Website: lowes
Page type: billing-address
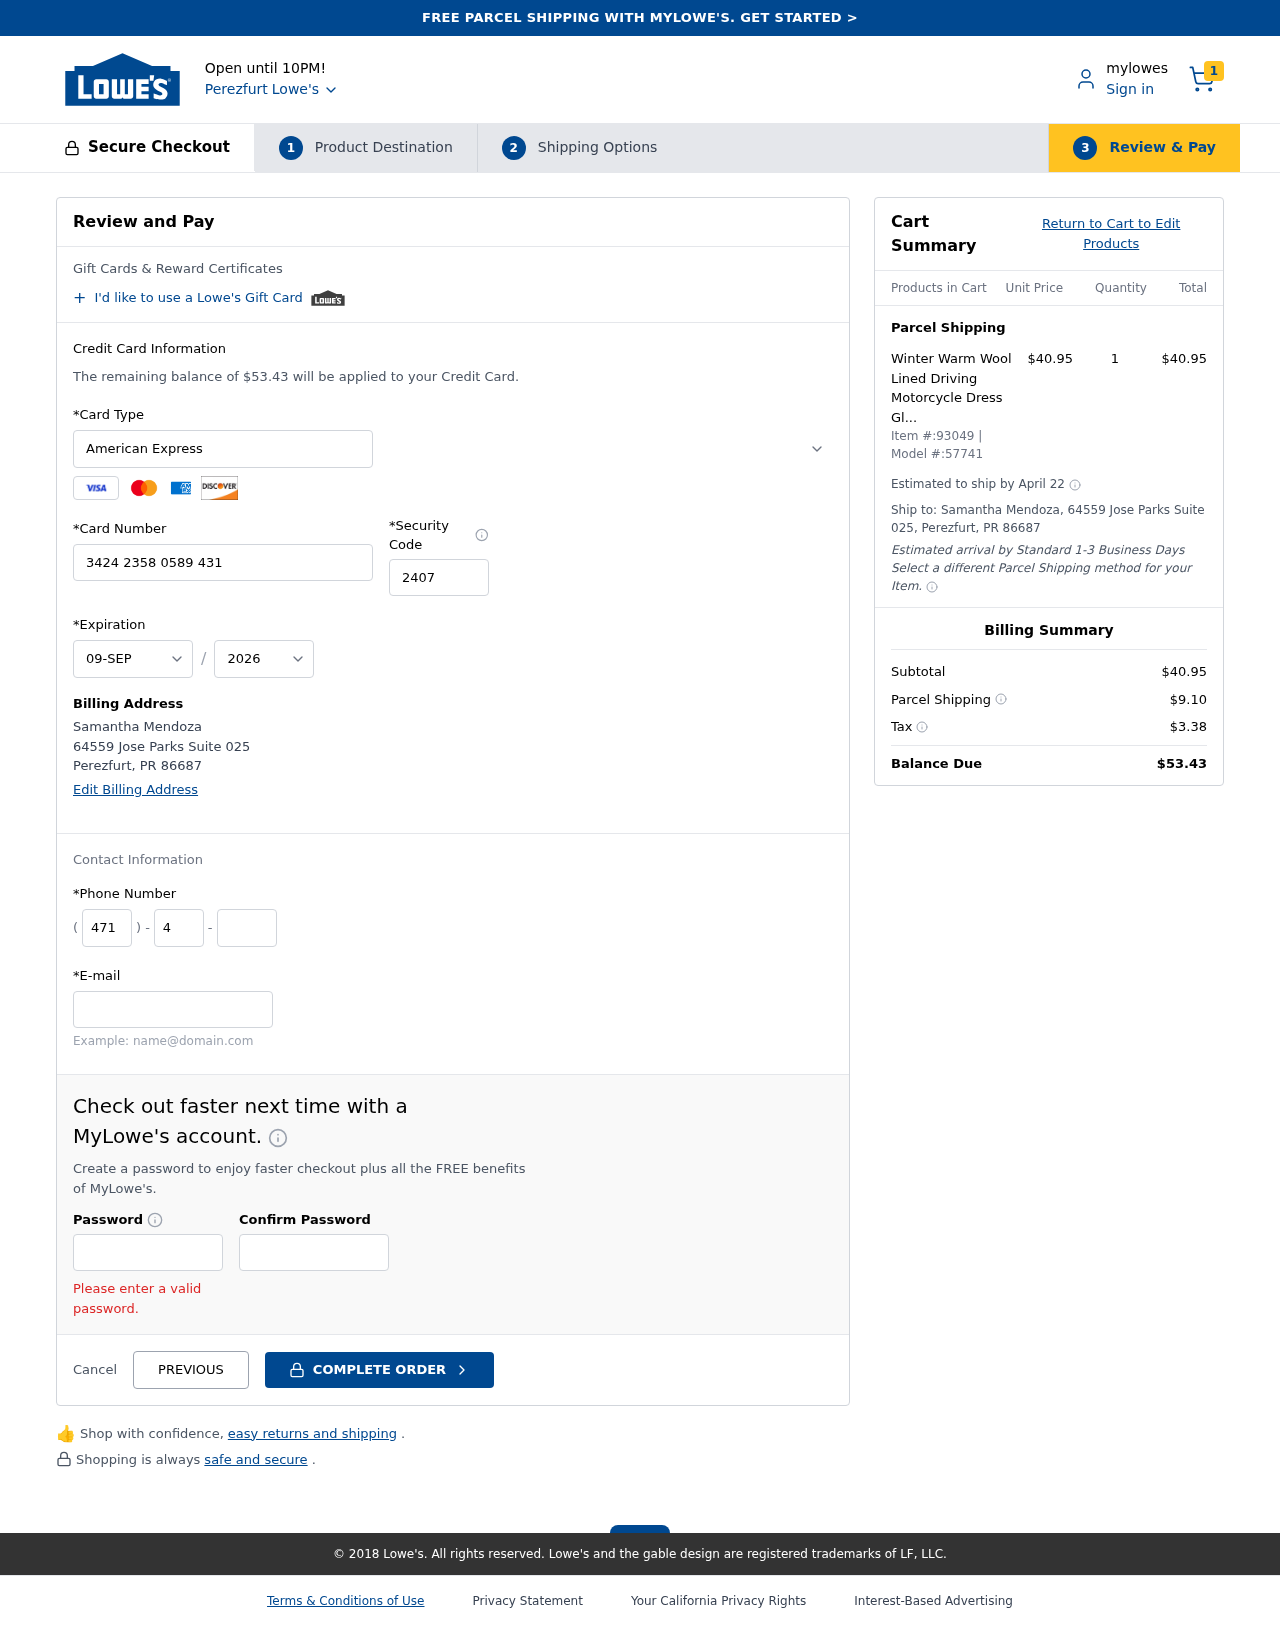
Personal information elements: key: PII_CARD_CVV
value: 2407
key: PII_CARD_EXPIRY_MONTH
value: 09
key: PII_CARD_EXPIRY_YEAR
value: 26
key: PII_CARD_NUMBER
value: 3424 2358 0589 431
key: PII_CARD_TYPE
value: American Express
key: PII_CITY
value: Perezfurt
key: PII_CITY_STATE_ZIP
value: Perezfurt, PR 86687
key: PII_EMAIL
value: samantha.mendoza@hotmail.com
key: PII_FULLNAME
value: Samantha Mendoza
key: PII_PHONE_AREA
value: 471
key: PII_PHONE_PREFIX
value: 435
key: PII_PHONE_SUFFIX
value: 8709
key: PII_STREET
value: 64559 Jose Parks Suite 025
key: PII_FULLNAME2
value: Samantha Mendoza
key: PII_STREET2
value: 64559 Jose Parks Suite 025
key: PII_CITY_STATE_ZIP2
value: Perezfurt, PR 86687
Product elements: key: PRODUCT1_NAME
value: Winter Warm Wool Lined Driving Motorcycle Dress Gloves For Men Women 3 Size Brown
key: PRODUCT1_PRICE
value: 40.95
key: PRODUCT1_QUANTITY
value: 1
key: PRODUCT_ITEM_NUMBER
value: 93049
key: PRODUCT_MODEL_NUMBER
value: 57741
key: PRODUCT1_LINE_TOTAL
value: $40.95
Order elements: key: ORDER_NUM_ITEMS
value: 1
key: ORDER_TOTAL
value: $53.43
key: ORDER_SHIPPING_DATE
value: April 22
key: ORDER_SUBTOTAL
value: $40.95
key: ORDER_SHIPPING_COST
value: $9.10
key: ORDER_TAX
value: $3.38